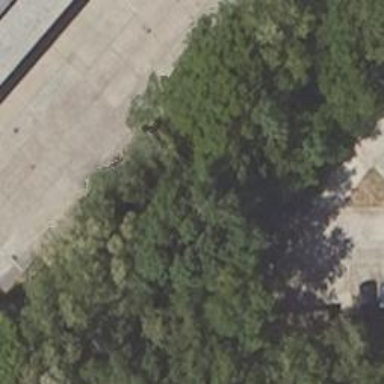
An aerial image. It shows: Abandoned railway yard.